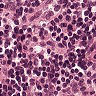
Metastatic tissue present: no